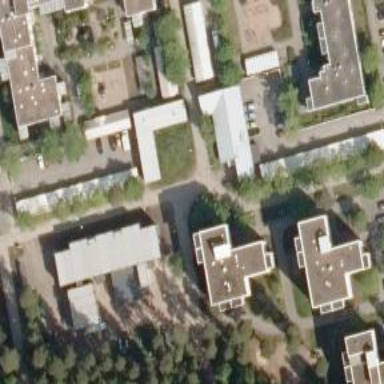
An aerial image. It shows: Kindergarten.